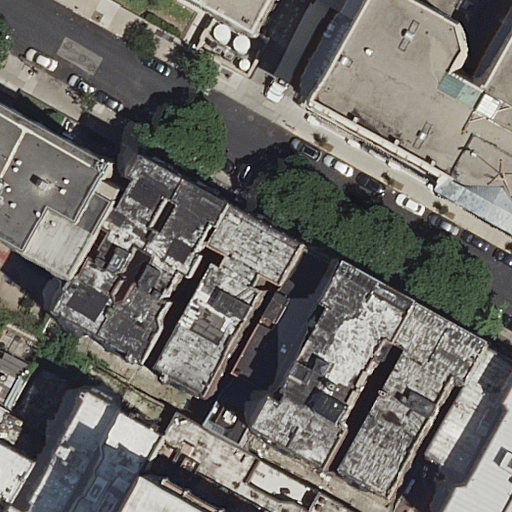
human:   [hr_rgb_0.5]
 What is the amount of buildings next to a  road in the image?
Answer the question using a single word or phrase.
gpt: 17

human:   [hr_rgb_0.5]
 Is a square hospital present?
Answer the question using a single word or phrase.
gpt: no

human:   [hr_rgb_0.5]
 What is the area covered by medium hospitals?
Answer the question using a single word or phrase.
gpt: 0m2

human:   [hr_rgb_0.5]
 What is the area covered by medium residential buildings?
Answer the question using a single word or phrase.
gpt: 3031m2

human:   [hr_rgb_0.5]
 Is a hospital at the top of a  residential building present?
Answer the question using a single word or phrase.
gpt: yes

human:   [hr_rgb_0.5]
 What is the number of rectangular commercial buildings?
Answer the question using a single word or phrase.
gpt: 0

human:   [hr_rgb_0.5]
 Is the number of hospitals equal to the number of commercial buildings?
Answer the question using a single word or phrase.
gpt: no

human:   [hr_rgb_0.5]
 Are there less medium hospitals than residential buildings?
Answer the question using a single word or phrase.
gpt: yes

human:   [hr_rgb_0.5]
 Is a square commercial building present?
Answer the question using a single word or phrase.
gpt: no

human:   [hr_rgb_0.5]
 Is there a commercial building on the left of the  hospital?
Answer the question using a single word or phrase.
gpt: no

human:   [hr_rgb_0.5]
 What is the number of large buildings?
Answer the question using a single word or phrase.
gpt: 3

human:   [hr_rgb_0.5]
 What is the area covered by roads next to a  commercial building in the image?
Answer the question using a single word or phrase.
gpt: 0m2

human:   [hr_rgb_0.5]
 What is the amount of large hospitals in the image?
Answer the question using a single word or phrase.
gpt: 1

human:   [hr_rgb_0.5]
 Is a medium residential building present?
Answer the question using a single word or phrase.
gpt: yes

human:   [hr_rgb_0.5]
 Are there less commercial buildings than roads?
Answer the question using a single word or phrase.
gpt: yes

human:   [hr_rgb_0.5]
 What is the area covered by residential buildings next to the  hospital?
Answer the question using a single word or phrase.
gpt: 6117m2

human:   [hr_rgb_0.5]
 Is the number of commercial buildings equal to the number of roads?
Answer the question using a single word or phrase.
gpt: no

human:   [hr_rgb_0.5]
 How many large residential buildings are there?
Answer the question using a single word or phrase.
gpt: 3

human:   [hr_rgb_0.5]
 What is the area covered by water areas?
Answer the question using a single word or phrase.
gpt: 0m2

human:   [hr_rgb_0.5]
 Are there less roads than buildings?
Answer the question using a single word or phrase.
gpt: yes

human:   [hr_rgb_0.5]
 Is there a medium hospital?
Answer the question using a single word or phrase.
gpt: no

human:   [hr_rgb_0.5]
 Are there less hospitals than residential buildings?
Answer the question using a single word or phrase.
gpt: yes

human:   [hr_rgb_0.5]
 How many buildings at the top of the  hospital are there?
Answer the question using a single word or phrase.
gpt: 0

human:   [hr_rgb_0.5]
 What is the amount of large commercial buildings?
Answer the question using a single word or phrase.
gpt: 0

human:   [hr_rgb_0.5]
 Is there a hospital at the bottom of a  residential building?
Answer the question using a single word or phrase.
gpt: no

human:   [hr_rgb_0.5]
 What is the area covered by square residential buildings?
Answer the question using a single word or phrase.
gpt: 0m2

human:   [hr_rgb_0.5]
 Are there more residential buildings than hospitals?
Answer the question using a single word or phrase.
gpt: yes

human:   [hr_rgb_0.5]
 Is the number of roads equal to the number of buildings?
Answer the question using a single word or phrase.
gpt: no

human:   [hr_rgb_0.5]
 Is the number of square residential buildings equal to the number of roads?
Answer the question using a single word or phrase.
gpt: no

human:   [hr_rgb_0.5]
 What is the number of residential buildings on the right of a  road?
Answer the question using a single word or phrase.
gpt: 13

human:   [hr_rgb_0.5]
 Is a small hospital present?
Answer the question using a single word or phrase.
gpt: no

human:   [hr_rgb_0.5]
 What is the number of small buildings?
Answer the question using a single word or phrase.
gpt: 2

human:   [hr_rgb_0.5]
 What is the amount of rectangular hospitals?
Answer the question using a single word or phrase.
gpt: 1

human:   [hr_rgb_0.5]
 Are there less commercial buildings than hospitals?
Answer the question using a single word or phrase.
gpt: yes

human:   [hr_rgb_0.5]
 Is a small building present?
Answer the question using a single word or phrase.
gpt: yes

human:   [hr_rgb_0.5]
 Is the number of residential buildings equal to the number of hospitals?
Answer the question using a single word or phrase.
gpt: no

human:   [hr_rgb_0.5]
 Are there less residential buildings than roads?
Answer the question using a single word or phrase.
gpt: no